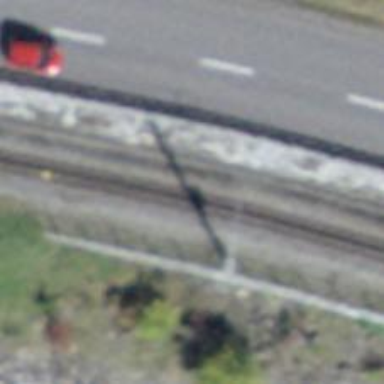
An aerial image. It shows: Narrow-gauge railway track with electrified contact line. The railway has one track.